Field crop: maize
Growth stage: 2
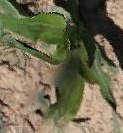
Species: maize